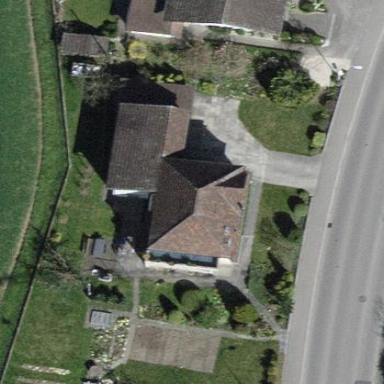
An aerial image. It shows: Building with tiled roof.